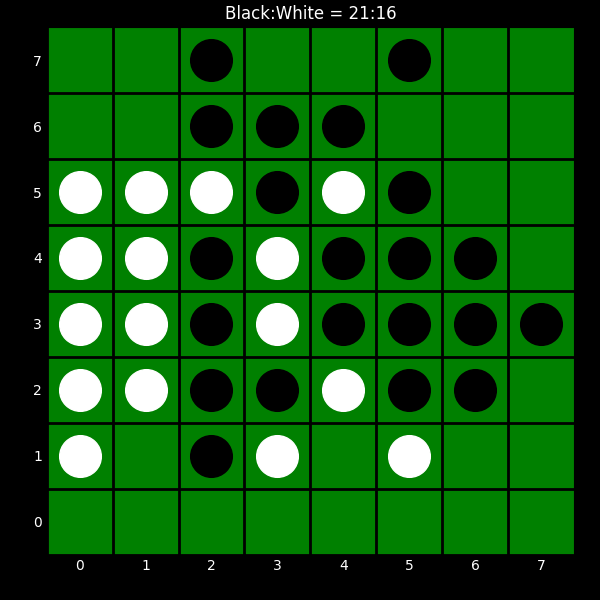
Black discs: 21
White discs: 16